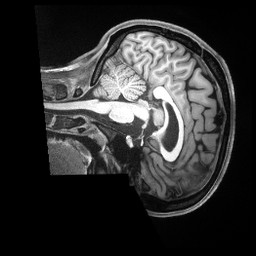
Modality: T1w
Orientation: sagittal
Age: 20
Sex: female
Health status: ill
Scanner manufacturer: siemens
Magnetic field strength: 3 T
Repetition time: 2.5 s
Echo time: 0.00181 s